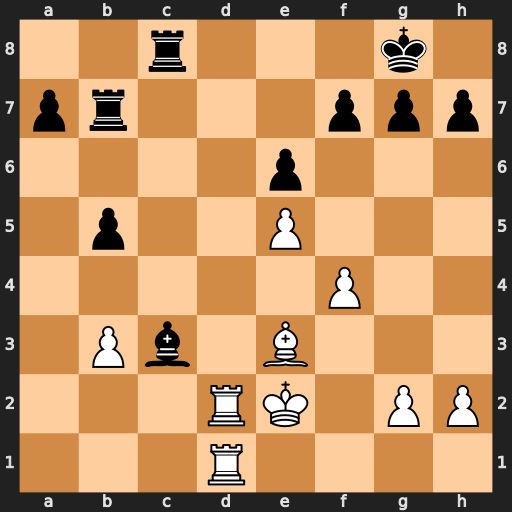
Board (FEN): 2r3k1/pr3ppp/4p3/1p2P3/5P2/1Pb1B3/3RK1PP/3R4
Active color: w
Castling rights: -
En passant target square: -
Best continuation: Rd8+ Rxd8 Rxd8#